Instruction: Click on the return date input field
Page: home
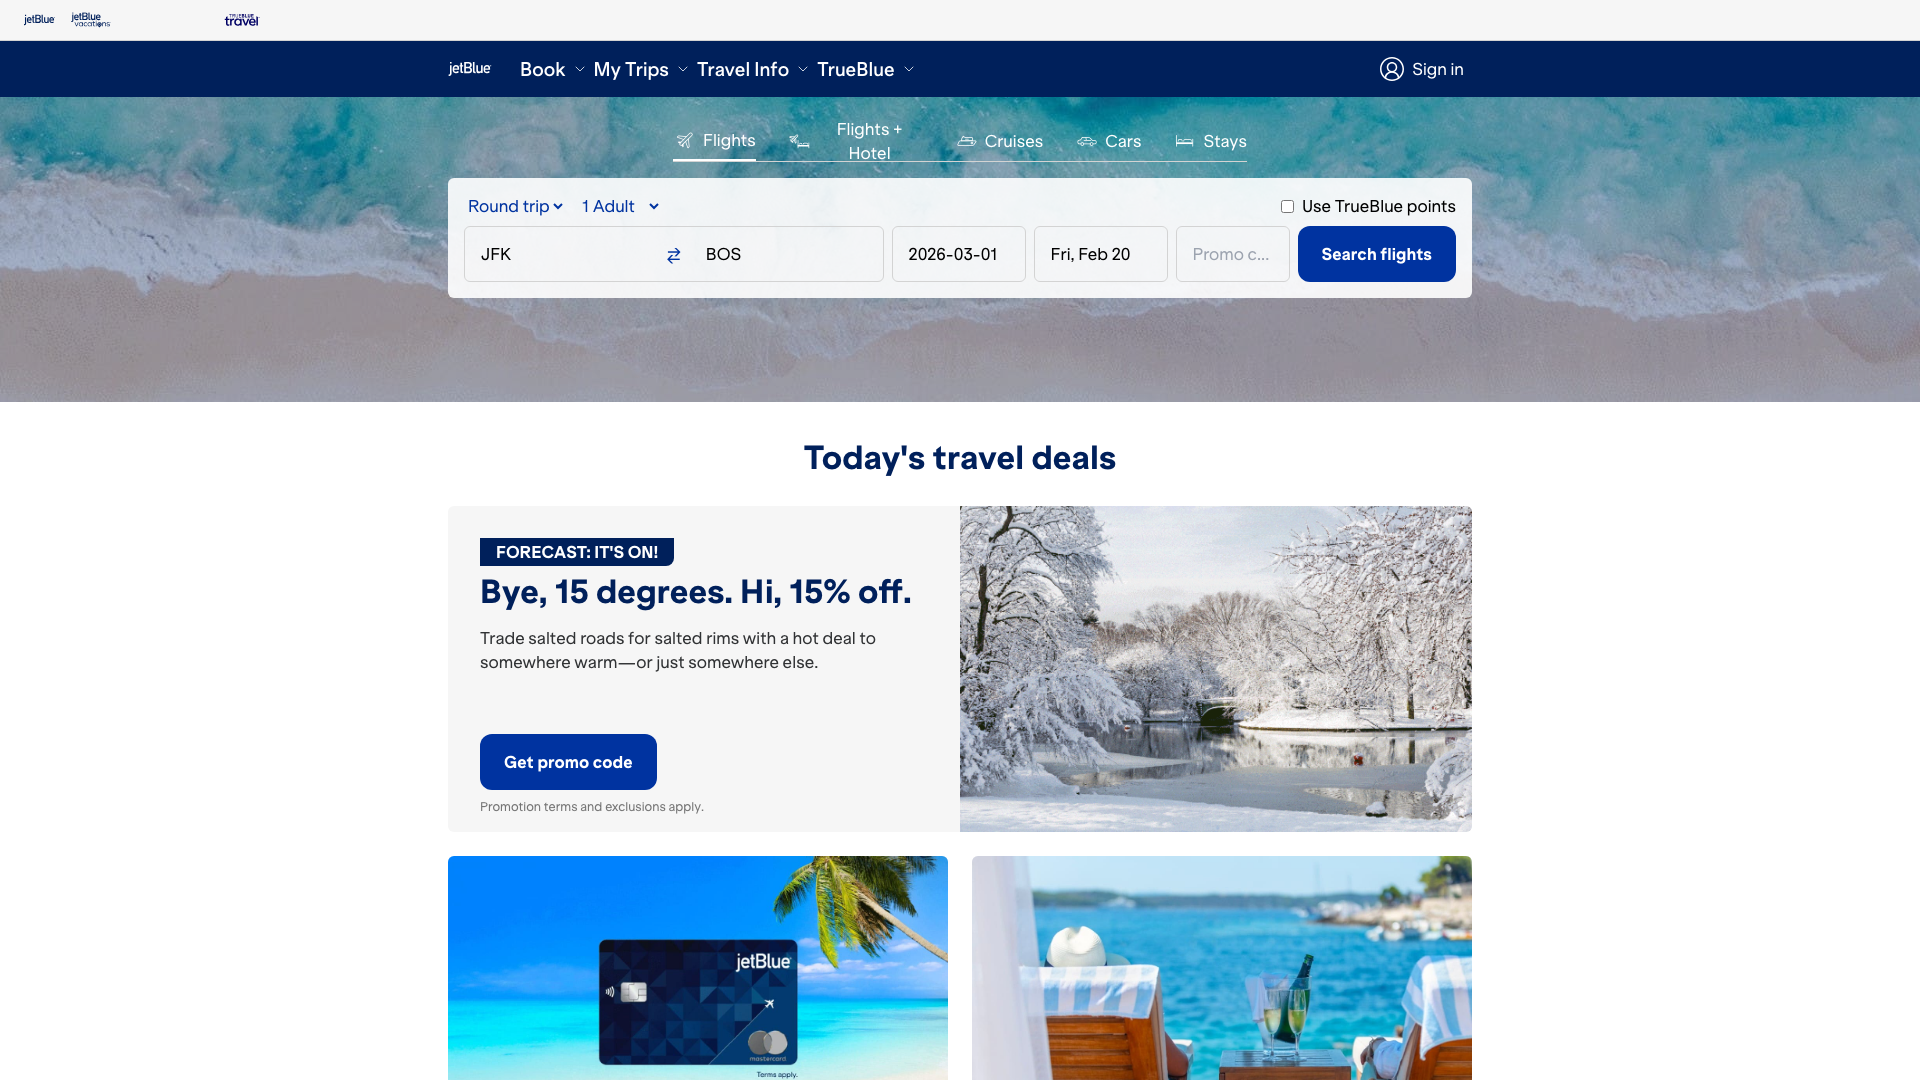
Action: click